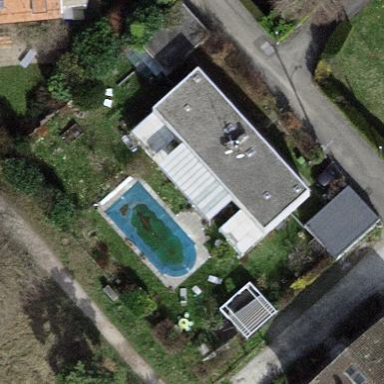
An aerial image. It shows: Garden surrounded by fence.